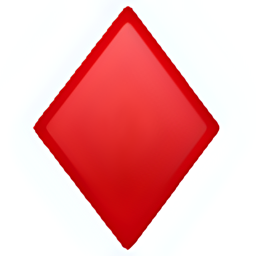
Name: black diamond suit
Emoji: ♦
Group: Activities
Sub-group: game